Question: I did an application which parses an html document and then obtains some urls, the problem is the urls only can be downloaded directly from the navigator.
In VB.NET or C#, how I could redirect this url to obtain a direct link for later paste the link to download it in a Download Manager?
'''
dim url as string = "http://m.mrtzcmp3.net/get.php?singer=Madonna&song=Like%20A%20Virgin%20&size=<PHONE>&ids=687474703a2h2h63733434303876342g766s2g6f652h75323237363831362h617564696h732h3132323564303466333839622g6f7033"
'''
I need to say that I'm not much experimented with http things, maybe I'm wrong and the url has anything to redirect or something similar fault, please just say me how can I redirect that kind of urls or If I'm wrong.
> UPDATE:
Tried this, but I get the same url without any changes:
'''
Dim url As String = _
"http://m.mrtzcmp3.net/get.php?singer=Madonna&song=Like%20A%20Virgin%20&size=<PHONE>&ids=687474703a2h2h63733434303876342g766s2g6f652h75323237363831362h617564696h732h3132323564303466333839622g6f7033"
Dim request As HttpWebRequest = DirectCast(HttpWebRequest.Create(url), HttpWebRequest)
request.AllowAutoRedirect = True
Dim response As HttpWebResponse
Dim resUri As String
response = request.GetResponse
resUri = response.ResponseUri.AbsoluteUri
MsgBox(resUri)
'''
> UPDATE 2:
In the answer from here <URL>
He says
> If the redirect is handled transparently, the _response.ResponseURI
will contain the address it redirected to. If not, you have to read
the redirect header and decide yourself whether or not to request the
new page.
so...if I need to do thatm, how I can do that?
> UPDATE 3:
'DownloadThemAll' plugin for Firefox can obtain the direct urls... as you can see all the urls finishes with an .mp3 file extension, that's what I need

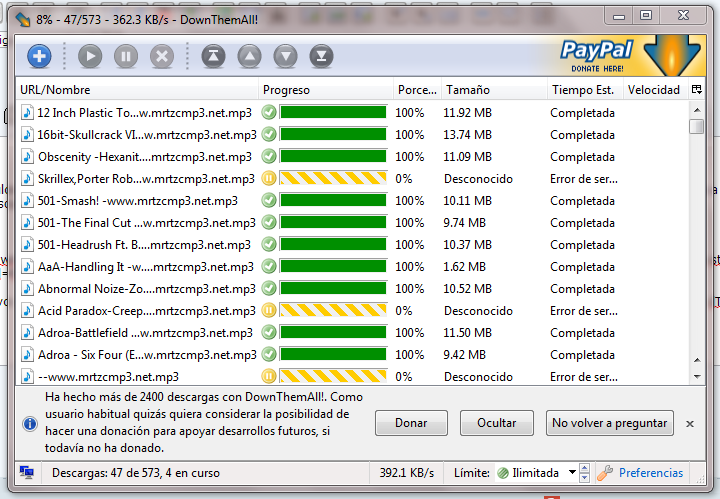
Answer: To my knowledge, the url
> <URL>
IS the direct url, a direct file url does not need to have the filetype in it.
you can download the file using
'''
string url = "http://m.mrtzcmp3.net/get.php?singer=Madonna&song=Like%20A%20Virgin%20&size=<PHONE>&ids=687474703a2h2h63733434303876342g766s2g6f652h75323237363831362h617564696h732h3132323564303466333839622g6f7033"
WebClient wc = new WebClient();
wc.DownloadFile(url, fileName);
'''
you can get the fileName (Madonna-Like A Virgin -www.mrtzcmp3.net.mp3) by using
'''
HttpWebRequest myHttpWebRequest = (HttpWebRequest)HttpWebRequest.Create(url);
string header = myHttpWebResponse.Headers.ToString();
fileName = header.Remove(0, header.IndexOf("filename=")+10);
fileName = fileName.Remove(fileName.IndexOf('"'));
'''
that is untested, but it should work.
edit: I think this does what you want, but I may have misunderstood your question